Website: apple
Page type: billing-address
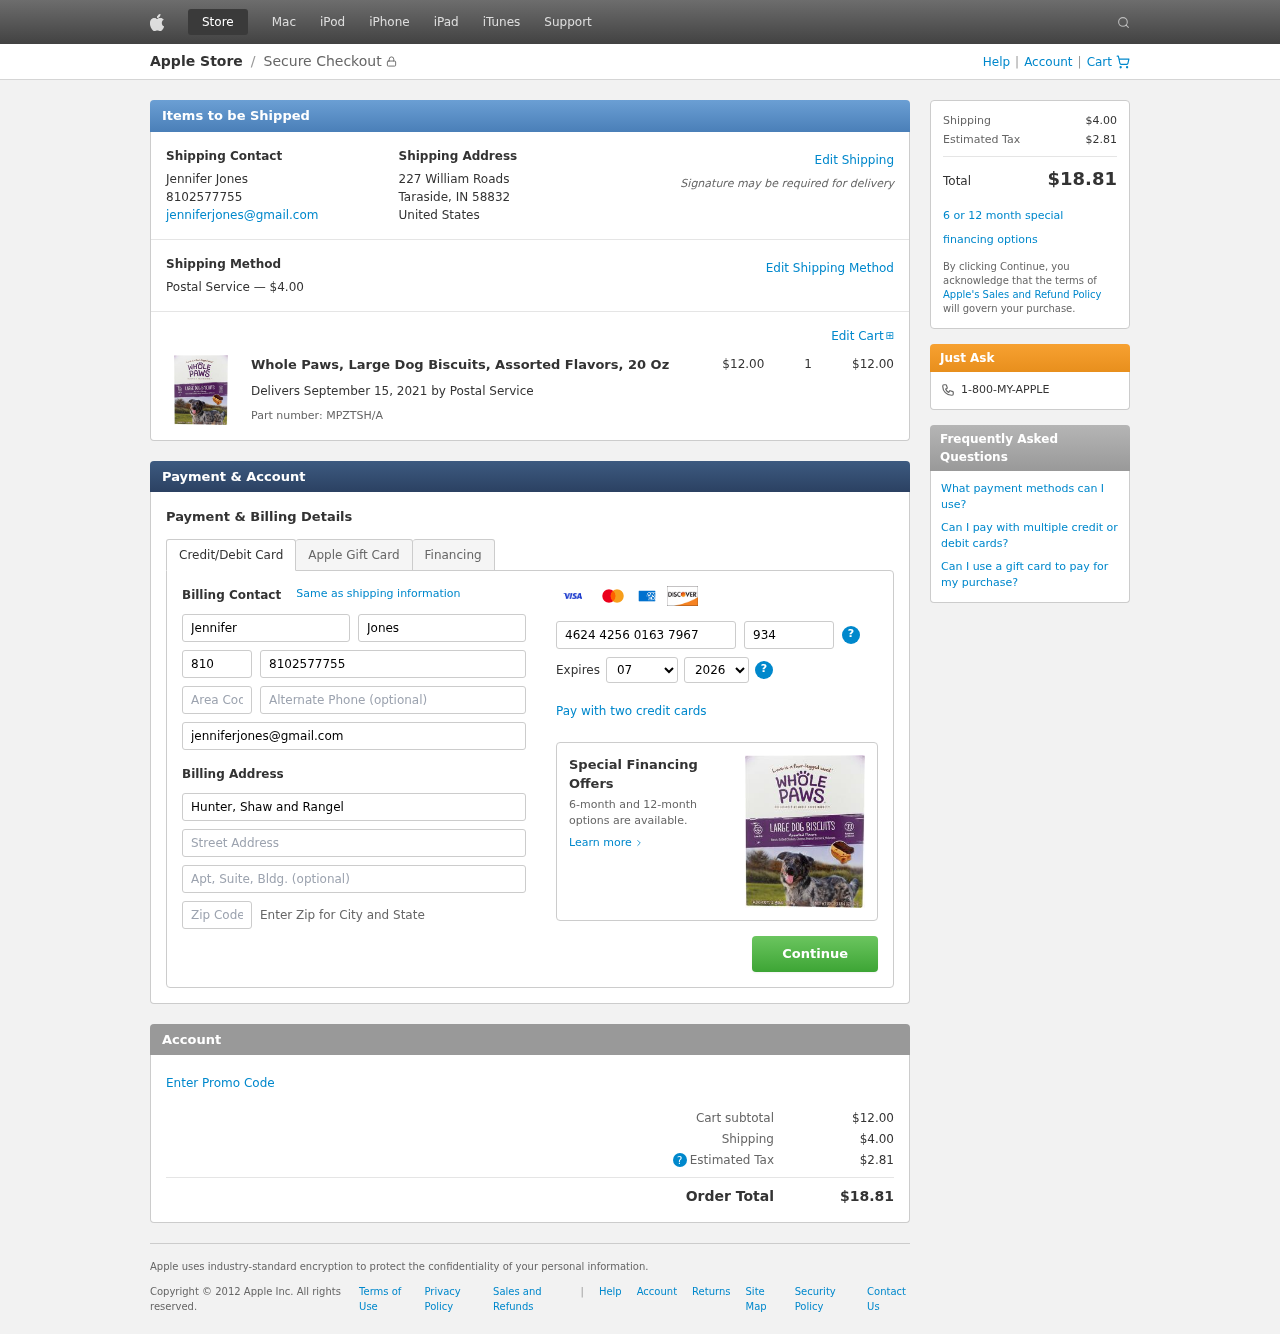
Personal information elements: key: PII_CARD_CVV
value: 934
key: PII_CARD_EXPIRY_MONTH
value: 07
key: PII_CARD_EXPIRY_YEAR
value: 26
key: PII_CARD_NUMBER
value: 4624 4256 0163 7967
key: PII_CITY_STATE_ZIP
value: Taraside, IN 58832
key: PII_COMPANY
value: Hunter, Shaw and Rangel
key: PII_COUNTRY
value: United States
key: PII_EMAIL
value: jenniferjones@gmail.com
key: PII_FIRSTNAME
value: Jennifer
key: PII_FULLNAME
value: Jennifer Jones
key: PII_LASTNAME
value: Jones
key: PII_PHONE
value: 8102577755
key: PII_PHONE_AREA
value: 810
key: PII_STREET
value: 227 William Roads
Product elements: key: PRODUCT1_NAME
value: Whole Paws, Large Dog Biscuits, Assorted Flavors, 20 Oz
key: PRODUCT1_PRICE
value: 12
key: PRODUCT1_QUANTITY
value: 1
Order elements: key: ORDER_SHIPPING_COST
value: $4.00
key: ORDER_SUBTOTAL
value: $12.00
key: ORDER_DELIVERY_DATE
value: September 15, 2021
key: ORDER_PART_NUMBER
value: MPZTSH/A
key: ORDER_TAX
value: $2.81
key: ORDER_TOTAL
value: $18.81